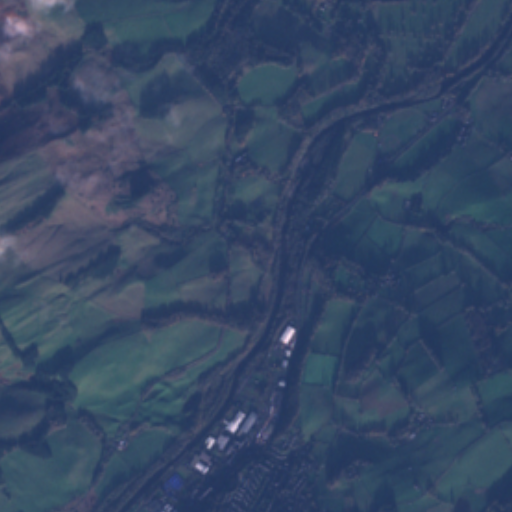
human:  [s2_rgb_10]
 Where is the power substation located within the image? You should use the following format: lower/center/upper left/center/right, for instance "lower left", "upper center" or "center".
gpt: The power substation is located in the lower center of the image.
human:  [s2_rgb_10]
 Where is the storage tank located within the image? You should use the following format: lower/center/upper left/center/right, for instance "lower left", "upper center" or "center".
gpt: The storage tank is located in the lower center of the image.
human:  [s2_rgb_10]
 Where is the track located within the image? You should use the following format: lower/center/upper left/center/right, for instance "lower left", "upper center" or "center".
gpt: The track is located in the upper right of the image.
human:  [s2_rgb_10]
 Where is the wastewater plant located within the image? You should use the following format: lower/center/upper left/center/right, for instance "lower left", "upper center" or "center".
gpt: The wastewater plant is located in the lower center of the image.
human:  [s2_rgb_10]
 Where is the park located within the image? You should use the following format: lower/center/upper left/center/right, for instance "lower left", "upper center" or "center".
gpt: There is no park in the image.